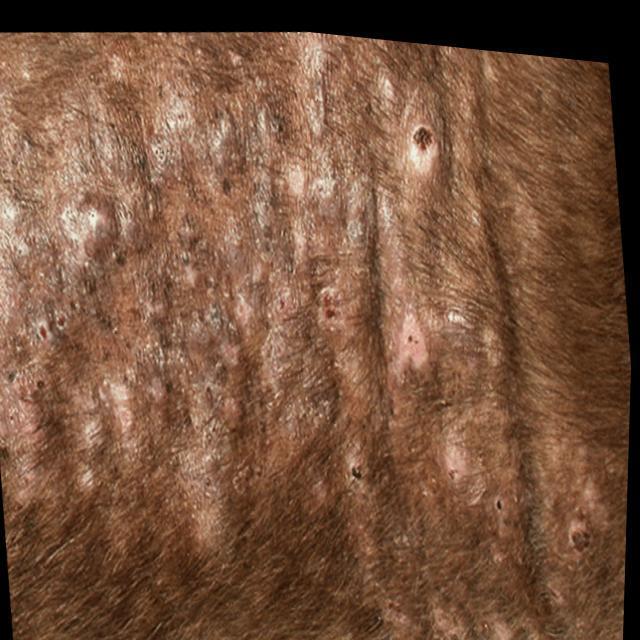
Canine dermatitis — inflammation of the skin presenting with erythema, pruritus, papules, and excoriation. May be allergic, contact, or atopic in origin.